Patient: sex F, age 58
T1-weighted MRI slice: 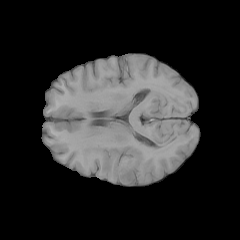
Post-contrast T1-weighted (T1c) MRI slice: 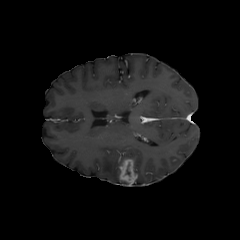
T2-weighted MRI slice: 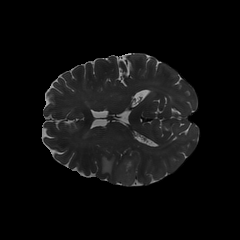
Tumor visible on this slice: yes
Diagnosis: Glioblastoma, IDH-wildtype
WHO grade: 4